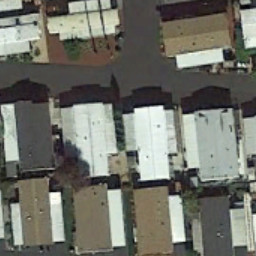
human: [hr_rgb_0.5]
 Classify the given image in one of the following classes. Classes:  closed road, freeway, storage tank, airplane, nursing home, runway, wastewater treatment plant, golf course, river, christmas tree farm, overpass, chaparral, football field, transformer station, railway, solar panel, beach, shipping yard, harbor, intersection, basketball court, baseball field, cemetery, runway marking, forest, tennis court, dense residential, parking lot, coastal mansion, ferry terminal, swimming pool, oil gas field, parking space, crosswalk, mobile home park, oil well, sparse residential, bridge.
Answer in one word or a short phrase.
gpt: mobile home park